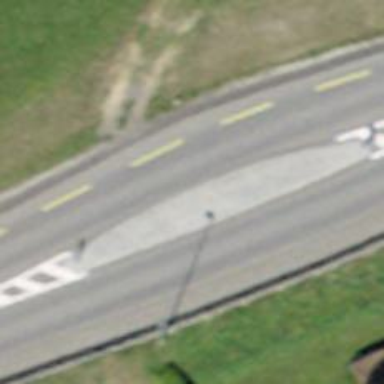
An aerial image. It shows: Traffic calming island.